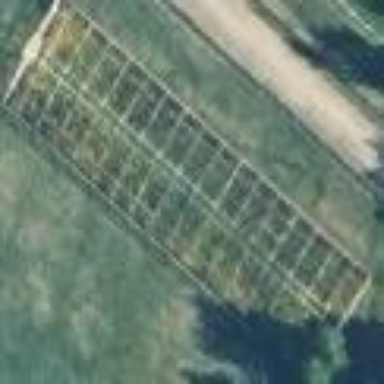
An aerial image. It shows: Greenhouse used for horticulture.